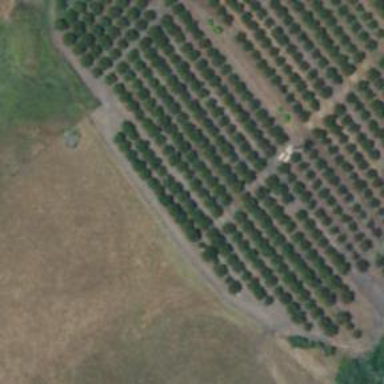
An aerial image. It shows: Orchard.